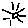
Label: sun